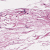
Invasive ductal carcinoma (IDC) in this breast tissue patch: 0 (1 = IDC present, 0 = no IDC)